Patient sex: F
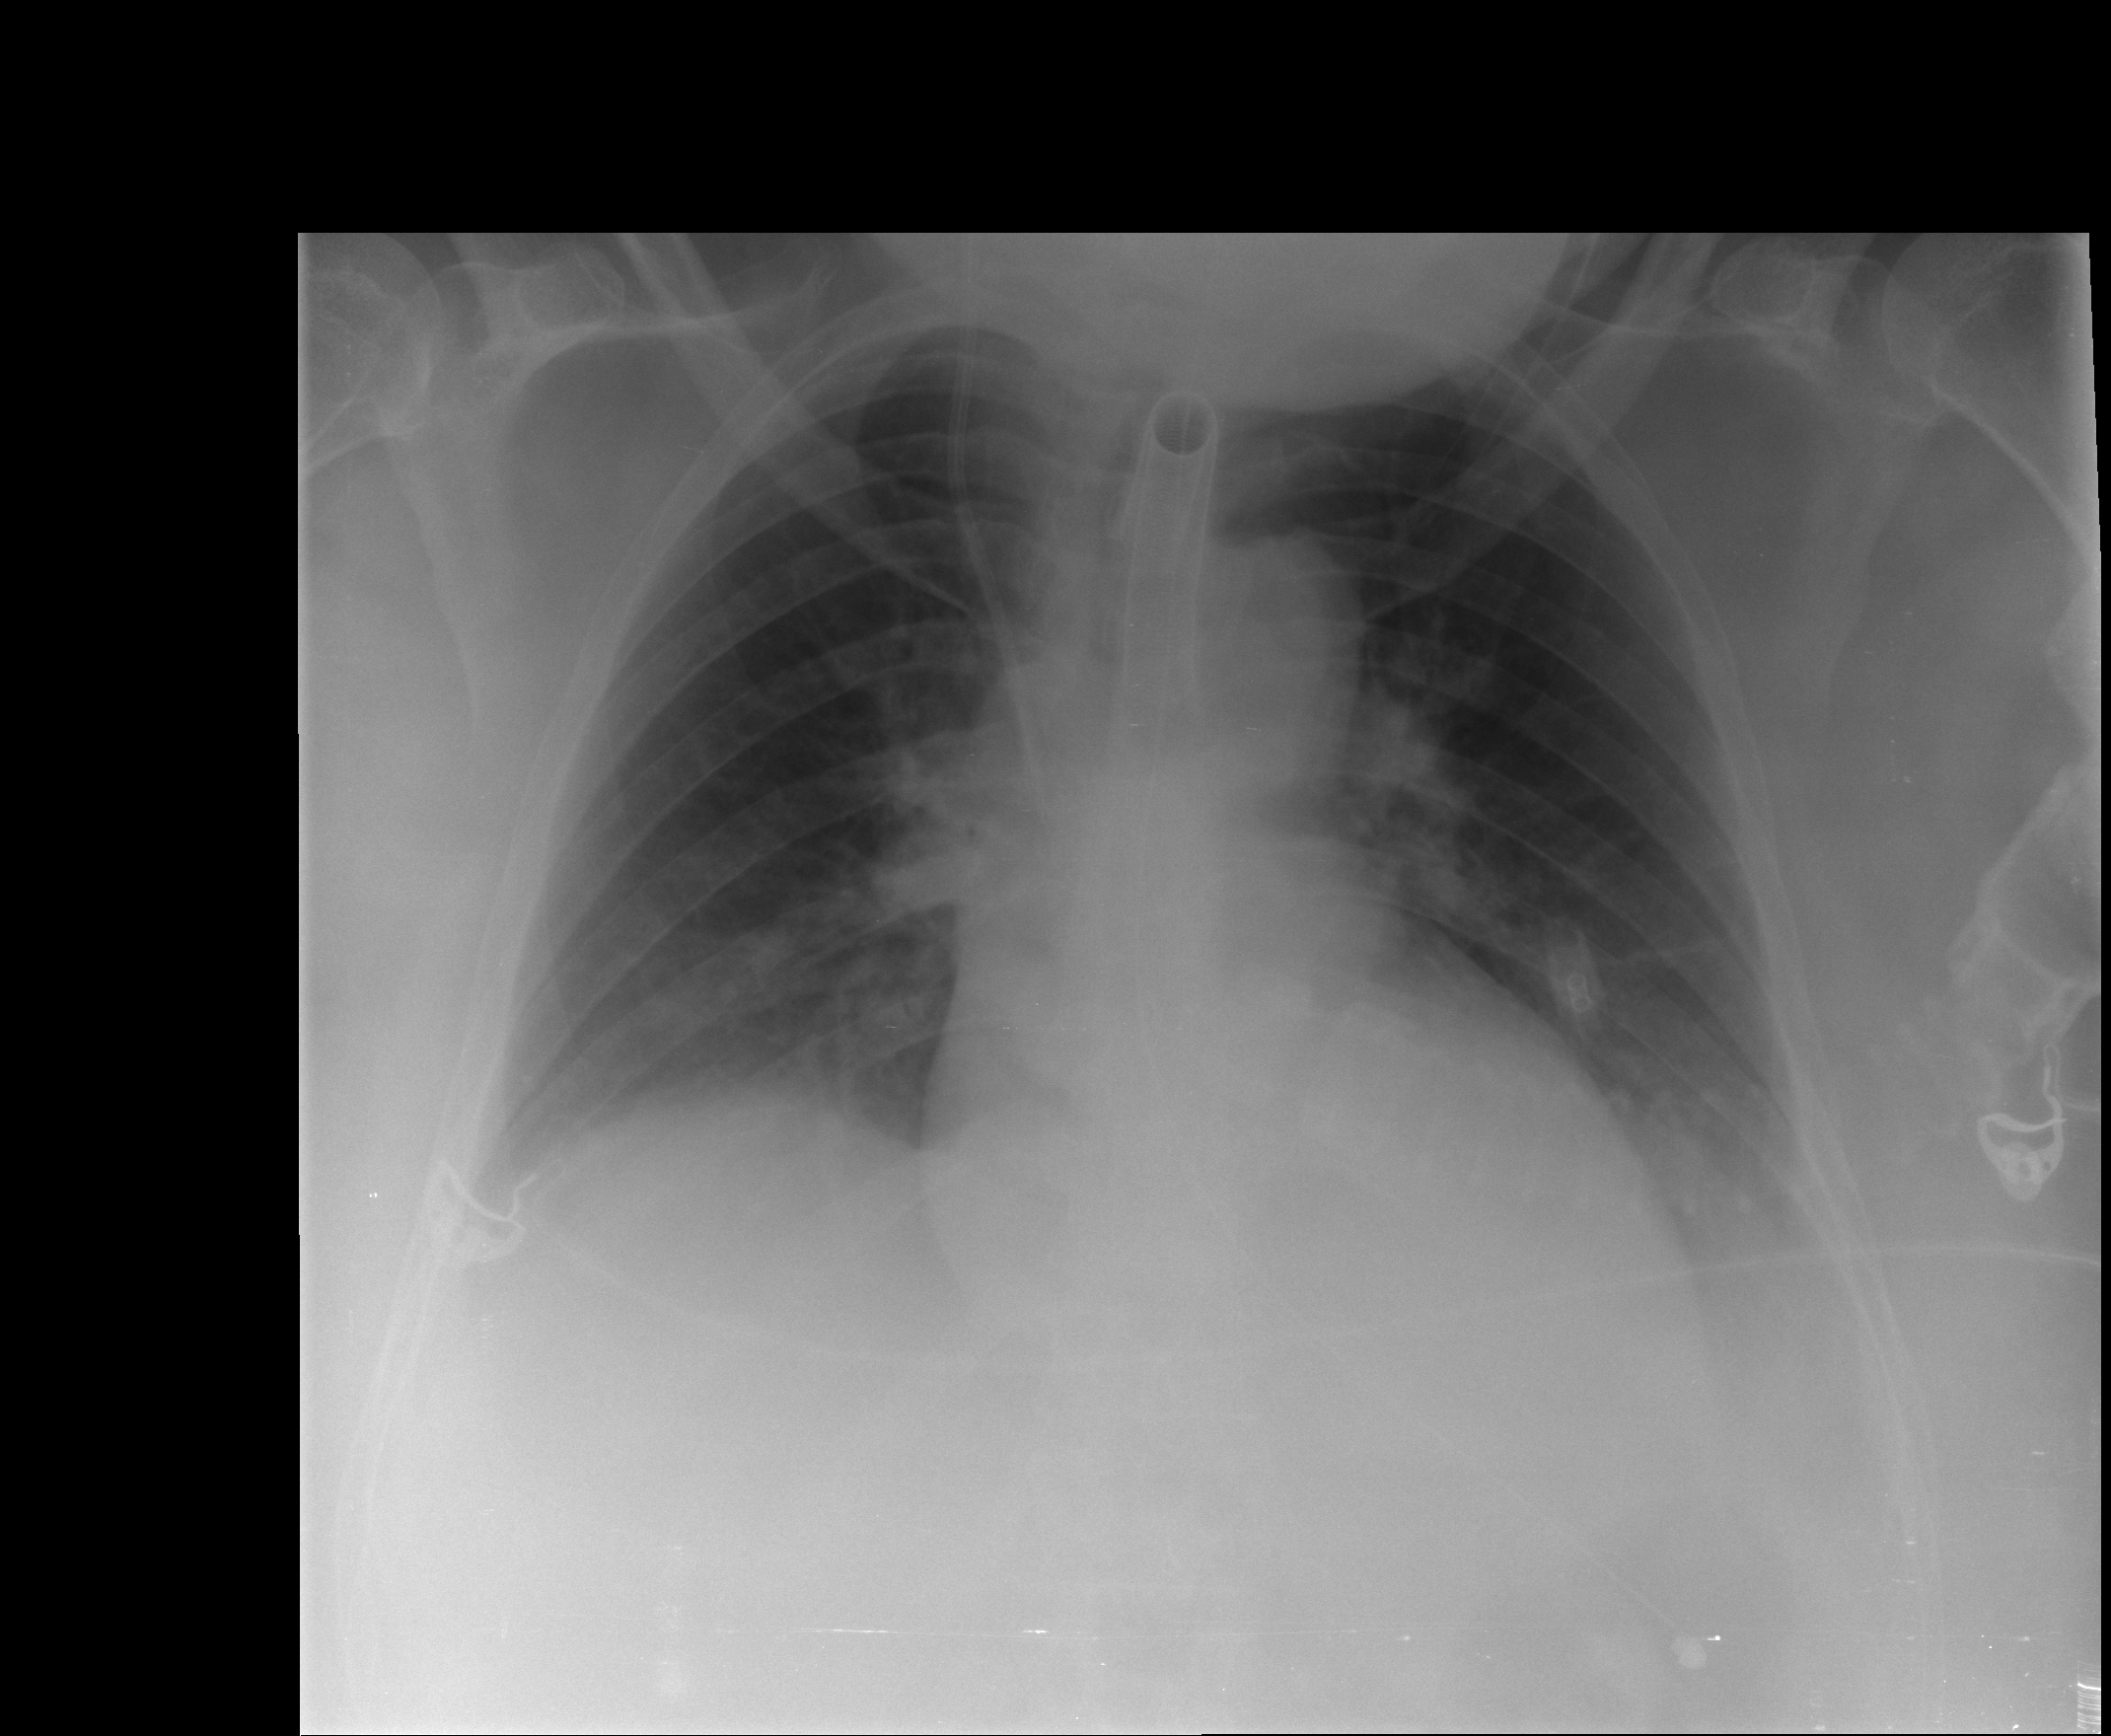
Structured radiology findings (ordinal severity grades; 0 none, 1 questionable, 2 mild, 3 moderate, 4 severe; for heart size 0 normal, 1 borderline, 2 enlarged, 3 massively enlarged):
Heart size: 2
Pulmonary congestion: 0
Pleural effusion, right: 1
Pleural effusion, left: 2
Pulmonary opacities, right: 0
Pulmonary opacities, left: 2
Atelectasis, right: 2
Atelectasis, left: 2